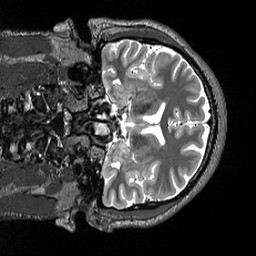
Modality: T2w
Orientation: coronal
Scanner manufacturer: siemens
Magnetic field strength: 3 T
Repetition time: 3.2 s
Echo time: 0.564 s